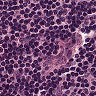
Metastatic tissue present: no